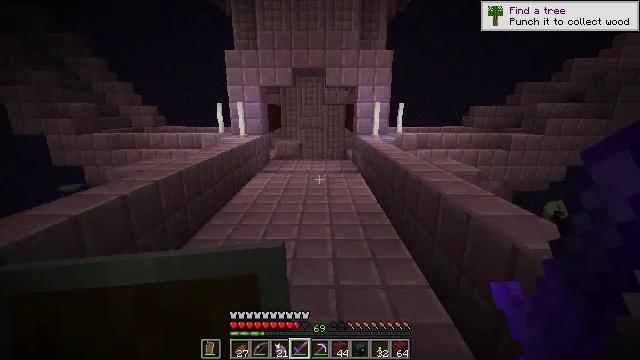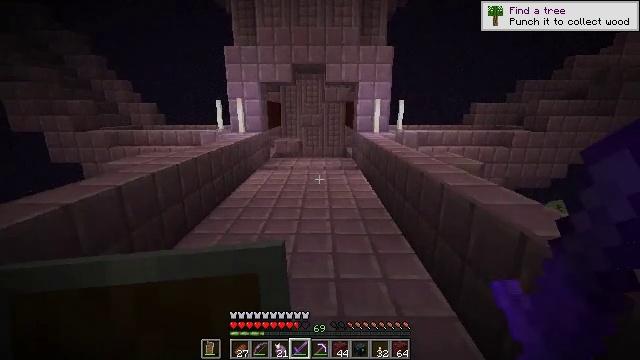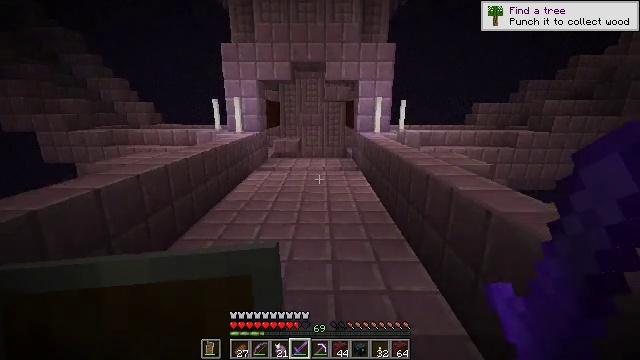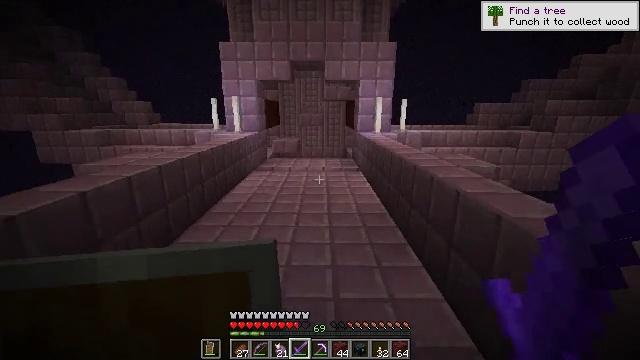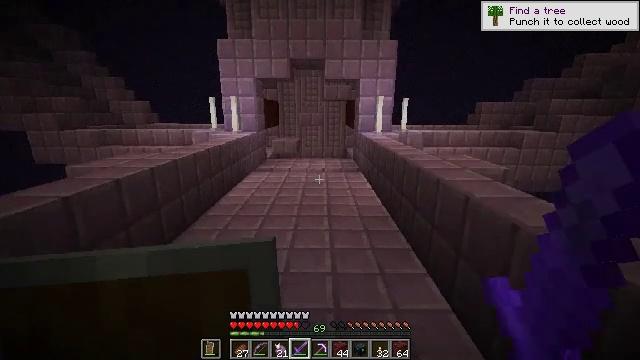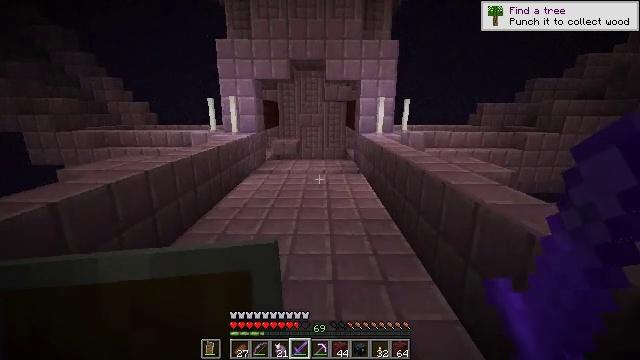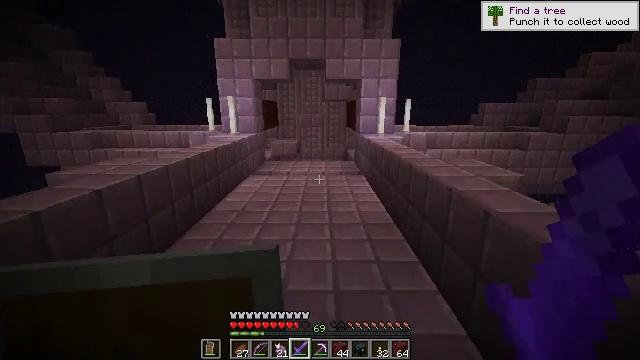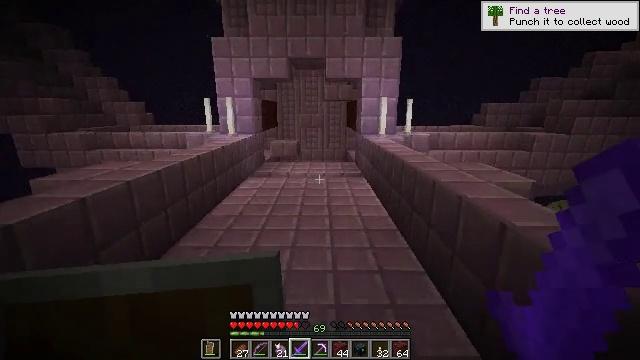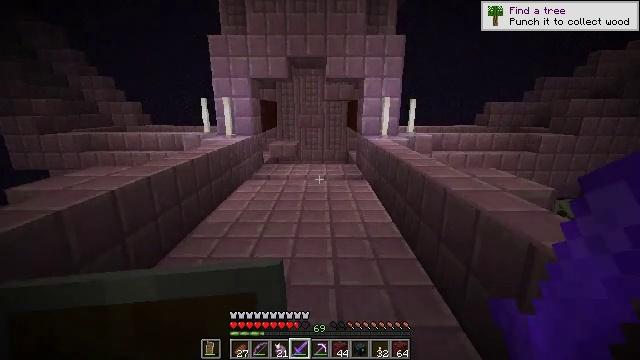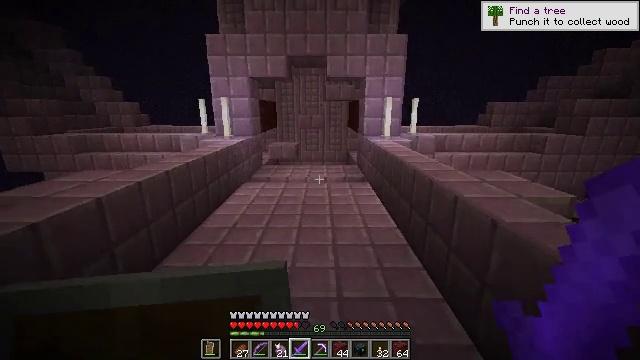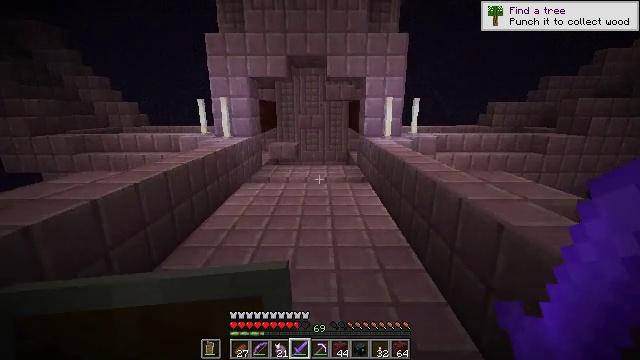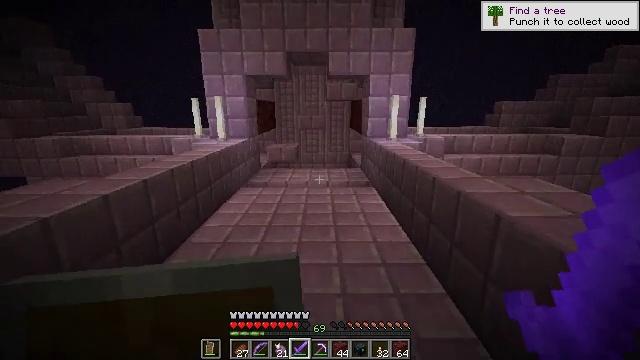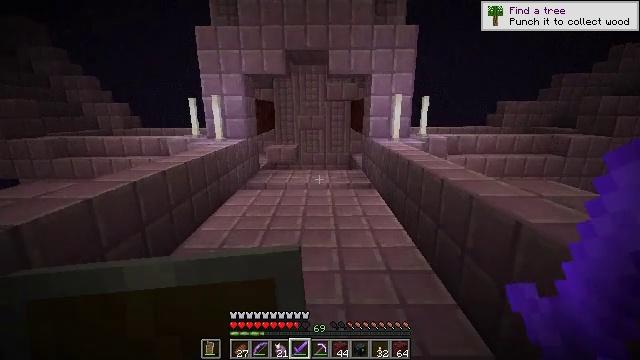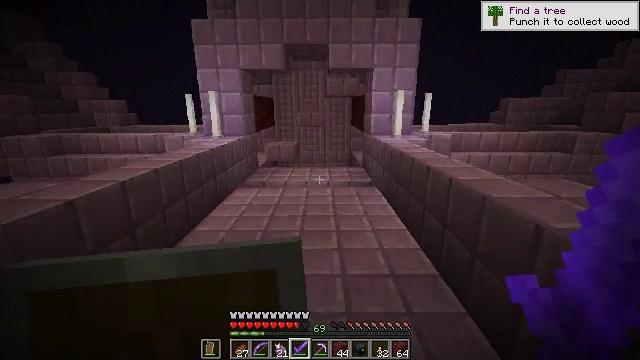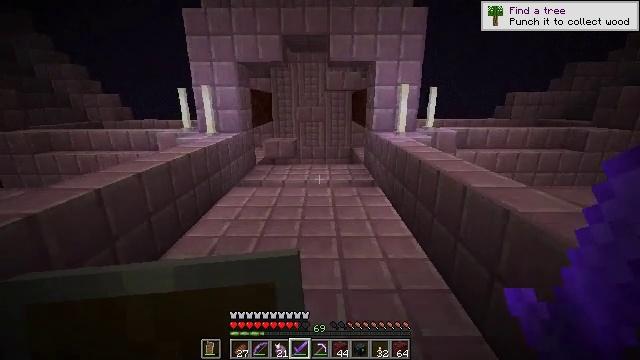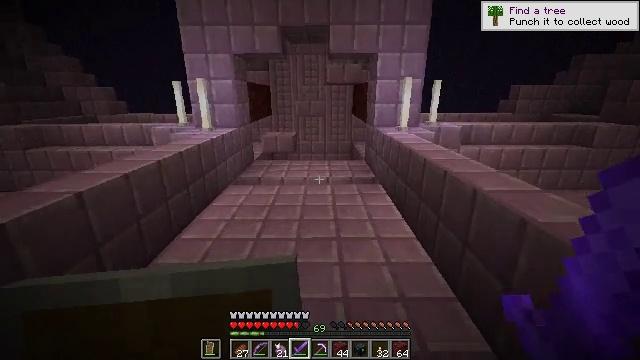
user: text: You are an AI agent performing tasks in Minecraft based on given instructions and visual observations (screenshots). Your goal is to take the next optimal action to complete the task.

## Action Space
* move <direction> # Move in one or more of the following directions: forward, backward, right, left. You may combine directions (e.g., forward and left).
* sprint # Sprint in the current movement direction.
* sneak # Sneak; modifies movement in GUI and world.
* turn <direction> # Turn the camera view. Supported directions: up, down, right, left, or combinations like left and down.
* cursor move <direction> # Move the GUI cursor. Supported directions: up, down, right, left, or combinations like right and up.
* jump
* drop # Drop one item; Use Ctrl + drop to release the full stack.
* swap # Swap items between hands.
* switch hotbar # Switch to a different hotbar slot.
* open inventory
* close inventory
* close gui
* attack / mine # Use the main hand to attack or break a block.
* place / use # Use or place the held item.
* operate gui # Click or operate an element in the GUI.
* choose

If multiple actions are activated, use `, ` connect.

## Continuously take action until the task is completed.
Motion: motion action
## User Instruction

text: Defeat an enderman.
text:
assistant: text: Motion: move forward
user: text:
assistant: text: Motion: move forward
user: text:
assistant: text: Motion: move forward
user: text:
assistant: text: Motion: no_op
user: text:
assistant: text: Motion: no_op
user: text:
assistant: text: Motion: move forward
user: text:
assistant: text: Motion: move forward
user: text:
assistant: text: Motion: move forward
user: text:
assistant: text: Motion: move forward
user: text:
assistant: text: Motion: move forward
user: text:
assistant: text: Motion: move forward
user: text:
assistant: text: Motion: move forward
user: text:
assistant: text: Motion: move forward
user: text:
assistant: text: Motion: move forward, turn down
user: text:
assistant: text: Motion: move forward, turn down
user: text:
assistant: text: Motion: move forward, turn down
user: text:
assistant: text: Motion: move forward, turn down
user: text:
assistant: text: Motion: move forward
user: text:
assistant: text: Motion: move forward
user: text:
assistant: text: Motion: move forward
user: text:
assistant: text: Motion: move forward
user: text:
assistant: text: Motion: move forward
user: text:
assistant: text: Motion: move forward, turn down
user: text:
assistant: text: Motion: move forward, turn down
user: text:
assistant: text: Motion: move forward
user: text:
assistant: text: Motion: move forward, turn down
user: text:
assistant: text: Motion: move forward, turn down
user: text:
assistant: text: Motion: move forward, turn down
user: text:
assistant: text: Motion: move forward, turn down
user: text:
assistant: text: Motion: move forward, turn down